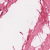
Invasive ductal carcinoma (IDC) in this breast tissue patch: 0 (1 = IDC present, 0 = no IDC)